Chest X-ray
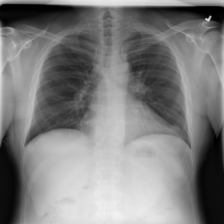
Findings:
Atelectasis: positive
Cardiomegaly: positive
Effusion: negative
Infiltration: negative
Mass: negative
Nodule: negative
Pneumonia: negative
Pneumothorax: negative
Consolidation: negative
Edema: negative
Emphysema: negative
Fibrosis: negative
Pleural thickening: negative
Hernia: negative